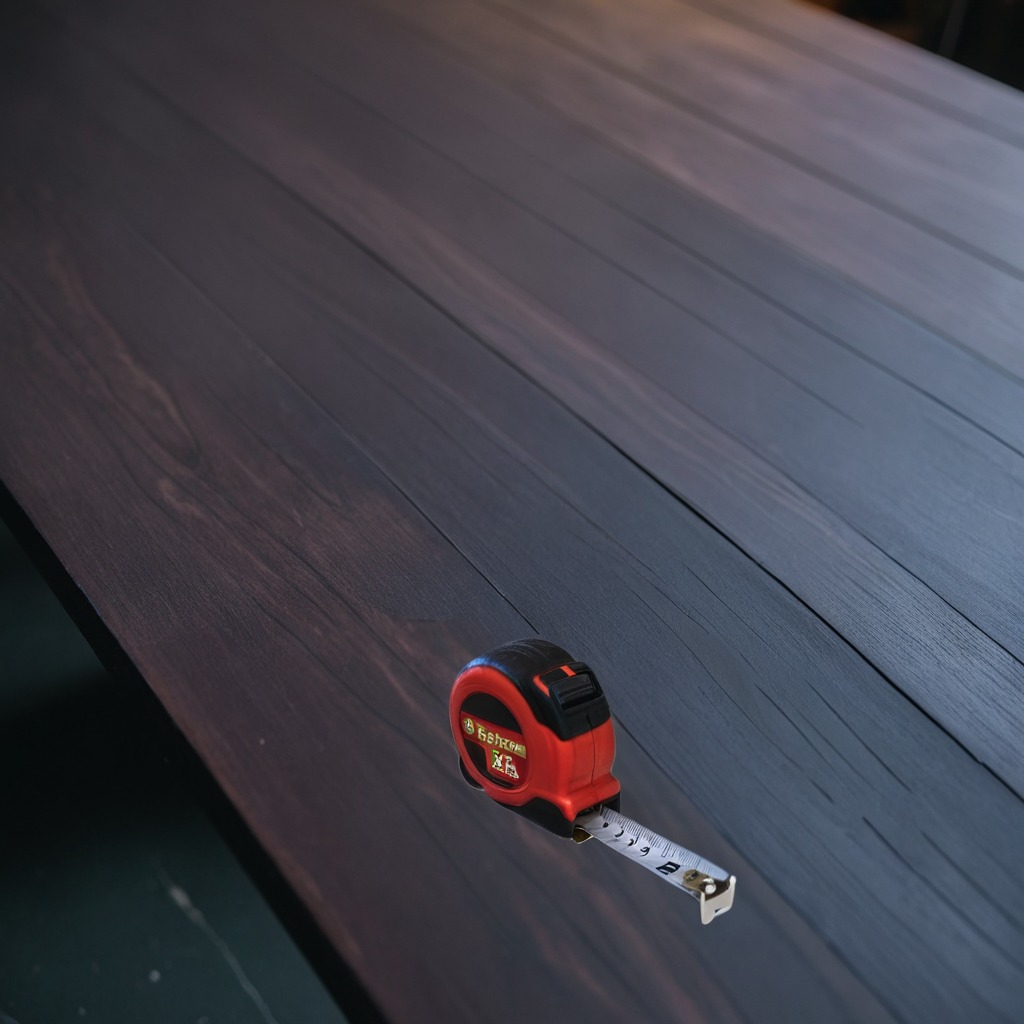
A measuring tape lies on the table.